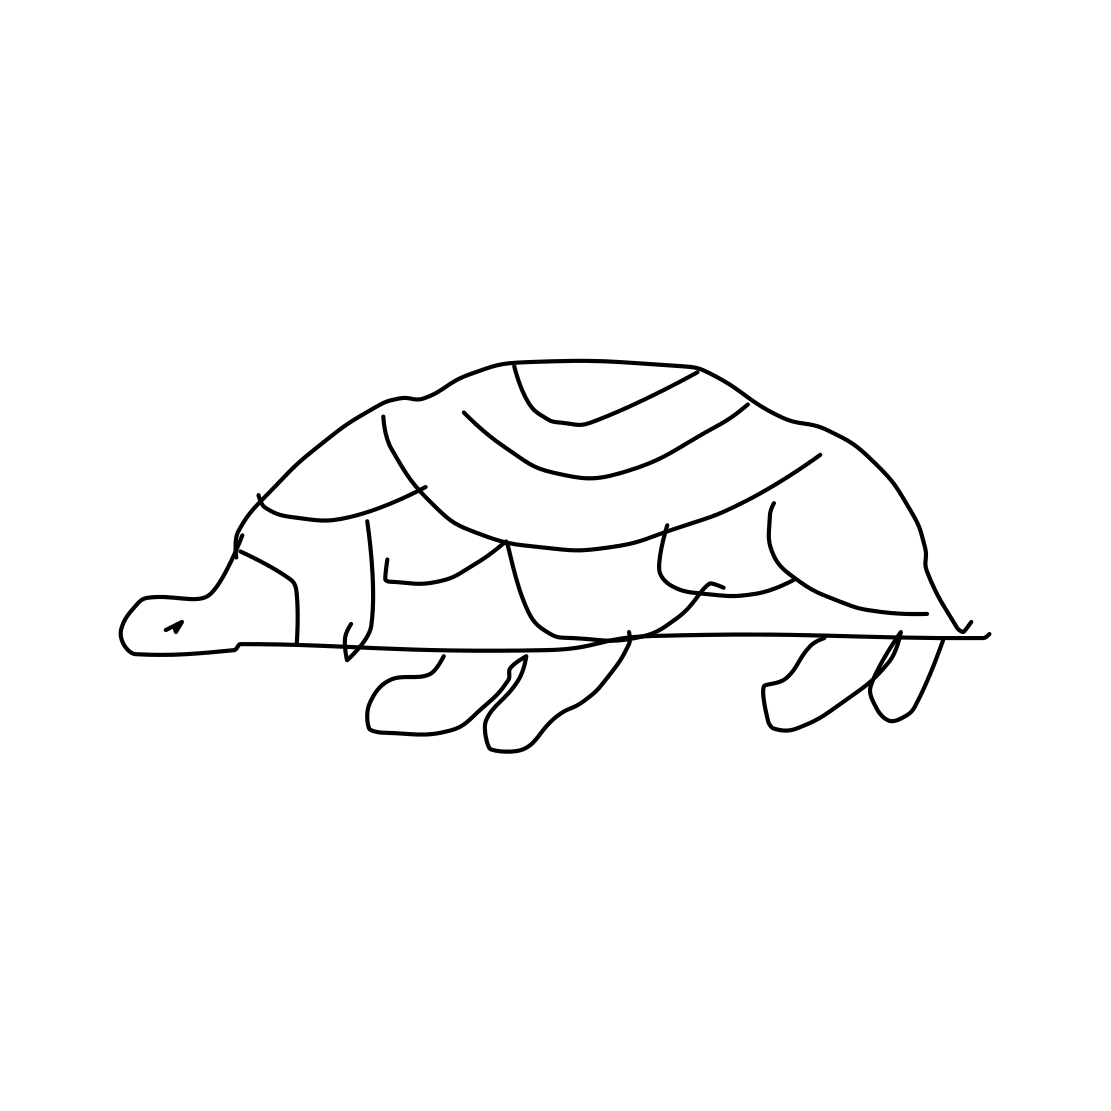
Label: sea turtle